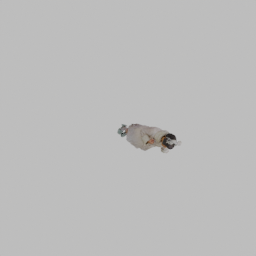
Label: people